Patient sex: M
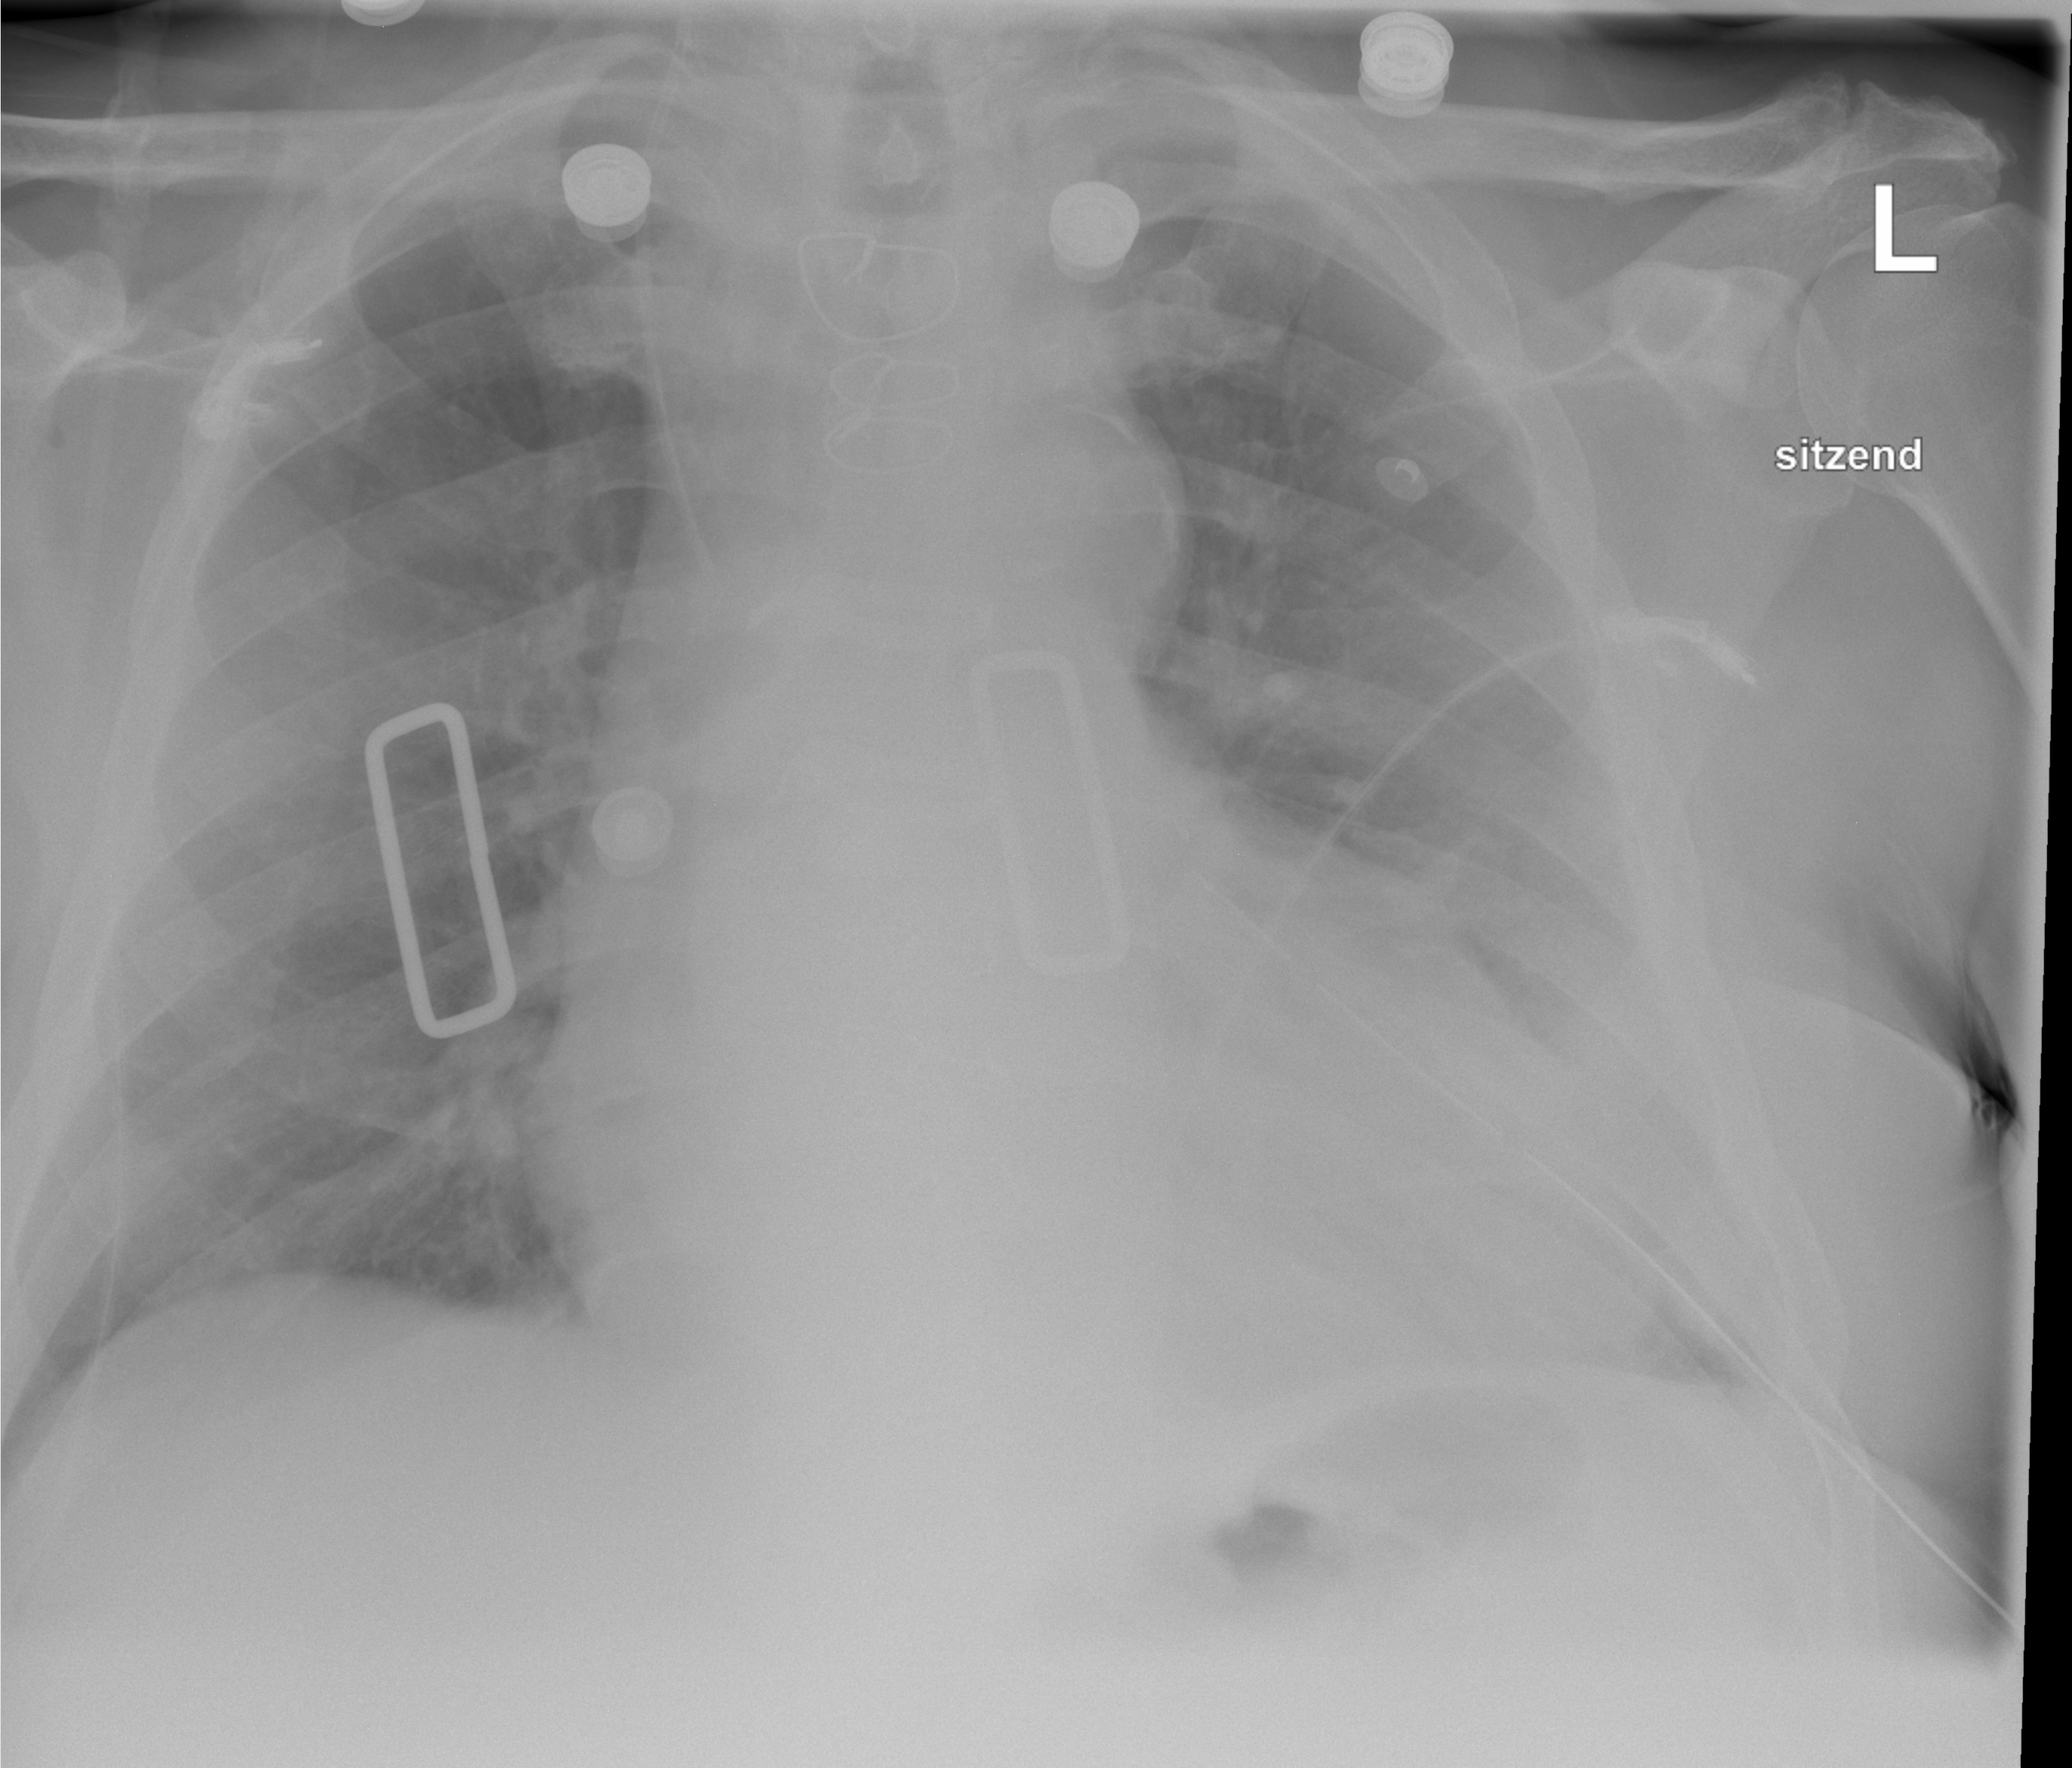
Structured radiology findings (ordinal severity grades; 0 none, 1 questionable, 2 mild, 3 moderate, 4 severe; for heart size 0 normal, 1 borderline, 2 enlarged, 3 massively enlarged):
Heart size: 2
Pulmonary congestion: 0
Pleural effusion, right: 0
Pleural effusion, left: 1
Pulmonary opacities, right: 0
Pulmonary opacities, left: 0
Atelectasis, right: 0
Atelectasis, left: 2